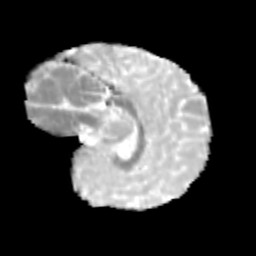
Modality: MD
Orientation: sagittal
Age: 12
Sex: female
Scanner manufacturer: siemens
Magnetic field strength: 3 T
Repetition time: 3.8 s
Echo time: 0.07 s